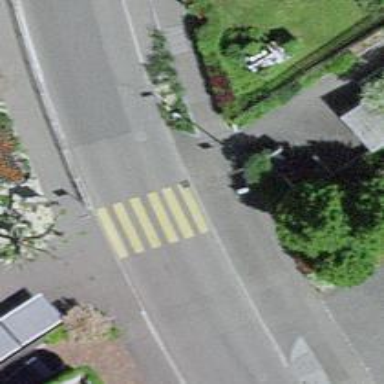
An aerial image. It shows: Platform for public transport on the road.